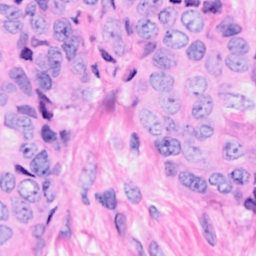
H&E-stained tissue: Breast